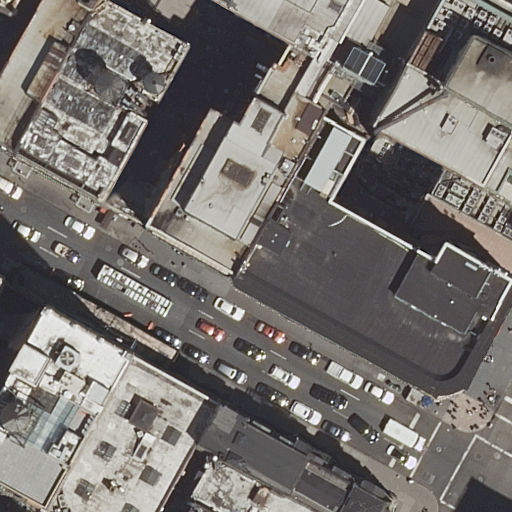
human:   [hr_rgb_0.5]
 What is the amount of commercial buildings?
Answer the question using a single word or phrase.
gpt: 0

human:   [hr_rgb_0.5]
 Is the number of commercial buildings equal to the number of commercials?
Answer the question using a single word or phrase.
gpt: no

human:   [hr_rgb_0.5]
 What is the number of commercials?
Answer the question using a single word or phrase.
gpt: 1

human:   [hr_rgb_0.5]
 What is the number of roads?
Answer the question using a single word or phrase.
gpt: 2

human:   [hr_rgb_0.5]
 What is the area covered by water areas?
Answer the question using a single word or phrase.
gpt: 0m2

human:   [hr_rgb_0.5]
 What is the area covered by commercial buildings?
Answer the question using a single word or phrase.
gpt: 0m2

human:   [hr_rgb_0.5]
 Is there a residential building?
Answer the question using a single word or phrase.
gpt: yes

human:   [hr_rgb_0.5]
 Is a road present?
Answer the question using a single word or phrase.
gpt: yes

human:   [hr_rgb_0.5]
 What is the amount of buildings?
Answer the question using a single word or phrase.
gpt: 12

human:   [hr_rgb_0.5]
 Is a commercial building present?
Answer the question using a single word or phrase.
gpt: no

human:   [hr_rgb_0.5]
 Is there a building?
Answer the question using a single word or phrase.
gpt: yes

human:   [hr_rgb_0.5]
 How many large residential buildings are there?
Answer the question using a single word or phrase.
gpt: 4

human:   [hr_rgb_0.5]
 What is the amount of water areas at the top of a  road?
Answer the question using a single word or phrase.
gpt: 0

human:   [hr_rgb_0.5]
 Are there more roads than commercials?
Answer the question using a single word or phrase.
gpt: yes

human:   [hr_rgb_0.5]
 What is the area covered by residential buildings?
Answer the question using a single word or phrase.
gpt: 6109m2

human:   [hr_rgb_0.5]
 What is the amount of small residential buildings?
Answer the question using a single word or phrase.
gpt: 3

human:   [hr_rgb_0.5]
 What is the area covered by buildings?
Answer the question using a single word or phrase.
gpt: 6179m2

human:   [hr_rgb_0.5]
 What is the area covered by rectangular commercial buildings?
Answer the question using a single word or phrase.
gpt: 0m2

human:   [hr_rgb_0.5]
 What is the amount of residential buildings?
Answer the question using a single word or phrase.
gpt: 10

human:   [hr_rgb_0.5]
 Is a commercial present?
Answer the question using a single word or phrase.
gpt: yes

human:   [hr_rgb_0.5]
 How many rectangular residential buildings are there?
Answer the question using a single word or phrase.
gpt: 6

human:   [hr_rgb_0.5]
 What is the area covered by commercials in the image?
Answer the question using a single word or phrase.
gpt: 3119m2

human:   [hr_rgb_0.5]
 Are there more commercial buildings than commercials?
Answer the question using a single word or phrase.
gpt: no

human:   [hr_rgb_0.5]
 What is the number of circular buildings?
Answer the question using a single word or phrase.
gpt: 0

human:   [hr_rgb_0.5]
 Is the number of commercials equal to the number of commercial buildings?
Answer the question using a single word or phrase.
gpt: no

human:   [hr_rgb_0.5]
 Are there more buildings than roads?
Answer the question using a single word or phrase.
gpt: yes

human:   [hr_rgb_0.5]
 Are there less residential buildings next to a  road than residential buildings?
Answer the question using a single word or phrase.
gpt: no

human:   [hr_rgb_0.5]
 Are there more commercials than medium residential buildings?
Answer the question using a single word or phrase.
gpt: no

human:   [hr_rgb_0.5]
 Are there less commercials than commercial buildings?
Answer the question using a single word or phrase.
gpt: no

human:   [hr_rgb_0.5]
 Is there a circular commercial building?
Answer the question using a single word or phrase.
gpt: no

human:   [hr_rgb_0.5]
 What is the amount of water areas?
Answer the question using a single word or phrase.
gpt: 0

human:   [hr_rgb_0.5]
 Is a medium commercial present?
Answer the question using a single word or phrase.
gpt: no

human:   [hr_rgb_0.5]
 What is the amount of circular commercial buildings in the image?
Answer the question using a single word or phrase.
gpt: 0

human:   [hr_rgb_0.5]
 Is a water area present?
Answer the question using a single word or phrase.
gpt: no

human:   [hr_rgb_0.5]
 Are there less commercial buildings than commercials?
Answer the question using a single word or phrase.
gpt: yes

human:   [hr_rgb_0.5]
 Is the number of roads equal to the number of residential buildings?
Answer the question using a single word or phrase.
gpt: no

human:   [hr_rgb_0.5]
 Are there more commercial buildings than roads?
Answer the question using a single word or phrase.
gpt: no

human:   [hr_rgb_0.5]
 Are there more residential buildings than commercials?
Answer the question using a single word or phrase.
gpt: yes

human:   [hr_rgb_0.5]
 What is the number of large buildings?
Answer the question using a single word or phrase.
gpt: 4

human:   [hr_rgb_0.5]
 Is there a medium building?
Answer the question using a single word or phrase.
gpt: yes

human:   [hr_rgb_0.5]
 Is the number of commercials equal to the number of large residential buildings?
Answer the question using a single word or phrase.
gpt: no

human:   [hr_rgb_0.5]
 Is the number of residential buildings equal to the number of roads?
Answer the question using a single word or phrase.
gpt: no

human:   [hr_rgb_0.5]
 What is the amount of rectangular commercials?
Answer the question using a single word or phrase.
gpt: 1

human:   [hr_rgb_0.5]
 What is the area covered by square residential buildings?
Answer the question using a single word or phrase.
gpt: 0m2

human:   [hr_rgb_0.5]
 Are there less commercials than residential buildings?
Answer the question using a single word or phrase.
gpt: yes

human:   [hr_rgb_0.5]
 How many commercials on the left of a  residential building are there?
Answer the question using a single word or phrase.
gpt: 1

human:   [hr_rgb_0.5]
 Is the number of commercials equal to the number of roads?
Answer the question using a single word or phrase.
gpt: no

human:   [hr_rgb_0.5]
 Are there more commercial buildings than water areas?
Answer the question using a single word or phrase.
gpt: no

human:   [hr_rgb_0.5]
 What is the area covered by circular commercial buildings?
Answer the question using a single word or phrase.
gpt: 0m2

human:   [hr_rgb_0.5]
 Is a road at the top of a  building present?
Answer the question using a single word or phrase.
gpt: yes

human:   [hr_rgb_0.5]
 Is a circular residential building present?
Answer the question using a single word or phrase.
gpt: no

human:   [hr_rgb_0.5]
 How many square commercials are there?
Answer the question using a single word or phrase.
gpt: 0

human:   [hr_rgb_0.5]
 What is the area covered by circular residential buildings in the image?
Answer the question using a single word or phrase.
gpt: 0m2

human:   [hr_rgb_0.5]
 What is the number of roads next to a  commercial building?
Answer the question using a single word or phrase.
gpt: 0

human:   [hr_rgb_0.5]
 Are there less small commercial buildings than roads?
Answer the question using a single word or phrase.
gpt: yes

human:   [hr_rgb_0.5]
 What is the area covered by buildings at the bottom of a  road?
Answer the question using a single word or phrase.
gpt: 1624m2

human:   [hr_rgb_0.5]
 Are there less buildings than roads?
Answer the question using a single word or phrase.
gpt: no

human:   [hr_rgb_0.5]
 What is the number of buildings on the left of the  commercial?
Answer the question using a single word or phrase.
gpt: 0

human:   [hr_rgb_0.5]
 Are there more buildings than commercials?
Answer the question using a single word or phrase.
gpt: yes

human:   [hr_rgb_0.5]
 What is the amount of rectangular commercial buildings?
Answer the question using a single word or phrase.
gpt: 0

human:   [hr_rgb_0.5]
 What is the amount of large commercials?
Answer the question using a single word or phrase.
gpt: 1

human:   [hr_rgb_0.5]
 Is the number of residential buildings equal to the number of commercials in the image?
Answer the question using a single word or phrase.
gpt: no

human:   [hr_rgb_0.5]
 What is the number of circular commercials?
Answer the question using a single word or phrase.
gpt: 0

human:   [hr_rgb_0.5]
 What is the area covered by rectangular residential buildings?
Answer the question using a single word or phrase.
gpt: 925m2